Interaction volume radius: 5 \u00c5
Interaction volume height: 15 \u00c5
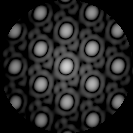
Disorder parameter: 0.004406